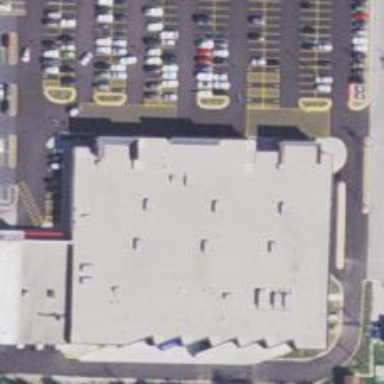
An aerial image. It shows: Supermarket.